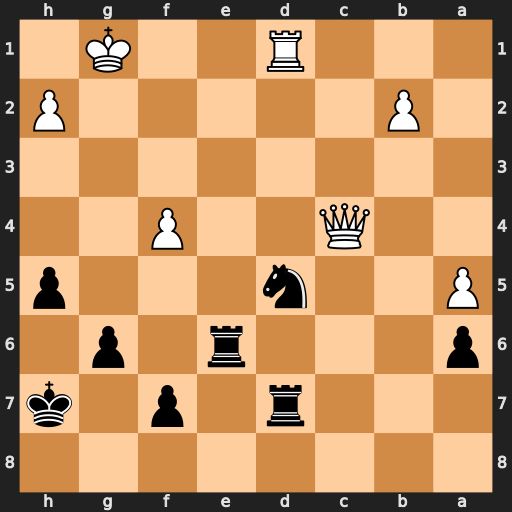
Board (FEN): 8/3r1p1k/p3r1p1/P2n3p/2Q2P2/8/1P5P/3R2K1
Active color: b
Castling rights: -
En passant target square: -
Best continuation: Ne3 Rxd7 Nxc4